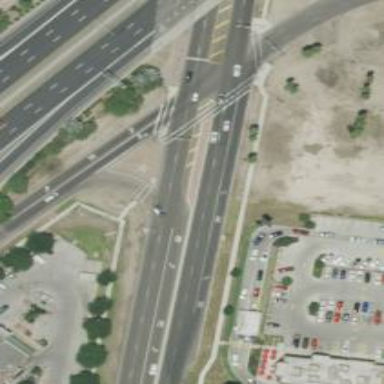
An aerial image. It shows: Secondary link road.